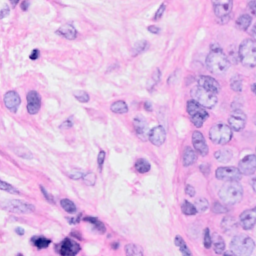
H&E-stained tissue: Breast